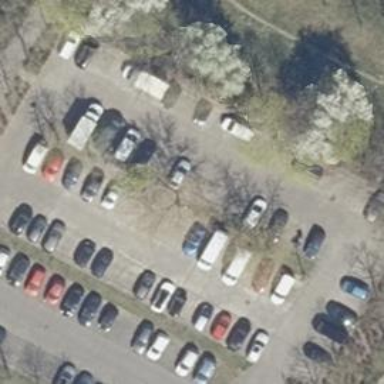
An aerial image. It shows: Parking area with surface.